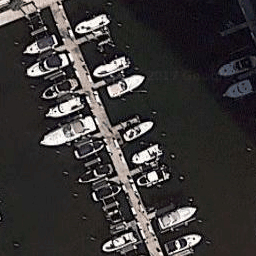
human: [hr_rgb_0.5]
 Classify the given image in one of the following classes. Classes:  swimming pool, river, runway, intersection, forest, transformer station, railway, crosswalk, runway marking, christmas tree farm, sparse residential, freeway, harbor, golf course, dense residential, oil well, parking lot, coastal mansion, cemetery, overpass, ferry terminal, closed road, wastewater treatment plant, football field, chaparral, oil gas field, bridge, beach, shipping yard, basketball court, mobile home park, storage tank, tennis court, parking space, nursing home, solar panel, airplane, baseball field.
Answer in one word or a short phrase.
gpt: harbor